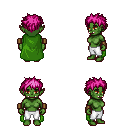
a pixel art fantasy rpg character, female body template, orc, green skin, green cape, white pants, pink bedhead hairstyle, leather bracers, four views (front, back, left, right), 2x2 character sprite sheet, small pixel art, hard edges, no anti-aliasing